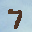
Label: 7